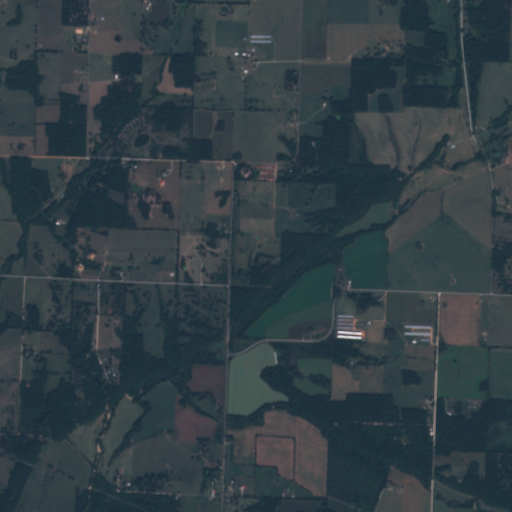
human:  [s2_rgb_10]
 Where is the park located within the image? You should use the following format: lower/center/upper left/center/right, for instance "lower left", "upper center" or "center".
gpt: The park is located in the upper left of the image.
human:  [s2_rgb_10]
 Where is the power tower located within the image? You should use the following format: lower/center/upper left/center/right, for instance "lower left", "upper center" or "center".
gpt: The power tower is located in the lower left of the image.
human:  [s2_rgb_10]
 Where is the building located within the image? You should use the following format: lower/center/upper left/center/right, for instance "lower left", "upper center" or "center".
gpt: There is no building in the image.